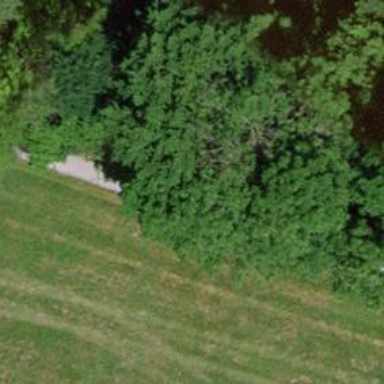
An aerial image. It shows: Red bench.